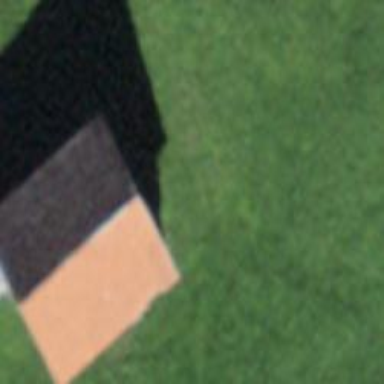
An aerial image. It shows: Rural barn.